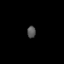
Tissue: prostate
Cell type: Myeloid cells
Senescence score: 0.7128
Nuclear area (px): 101
Mean DAPI intensity: 83.812